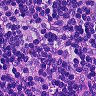
Metastatic tissue present: no